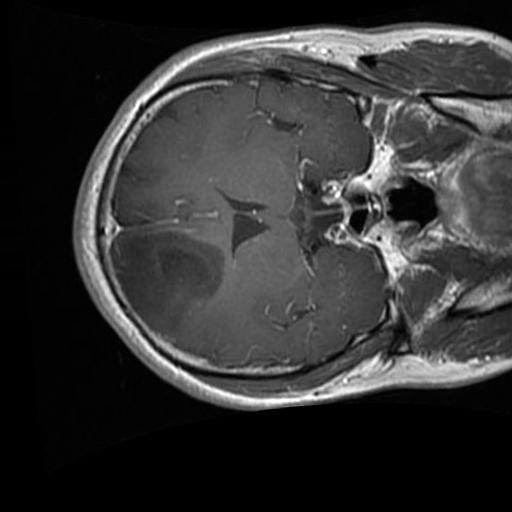
Label: brain_glioma